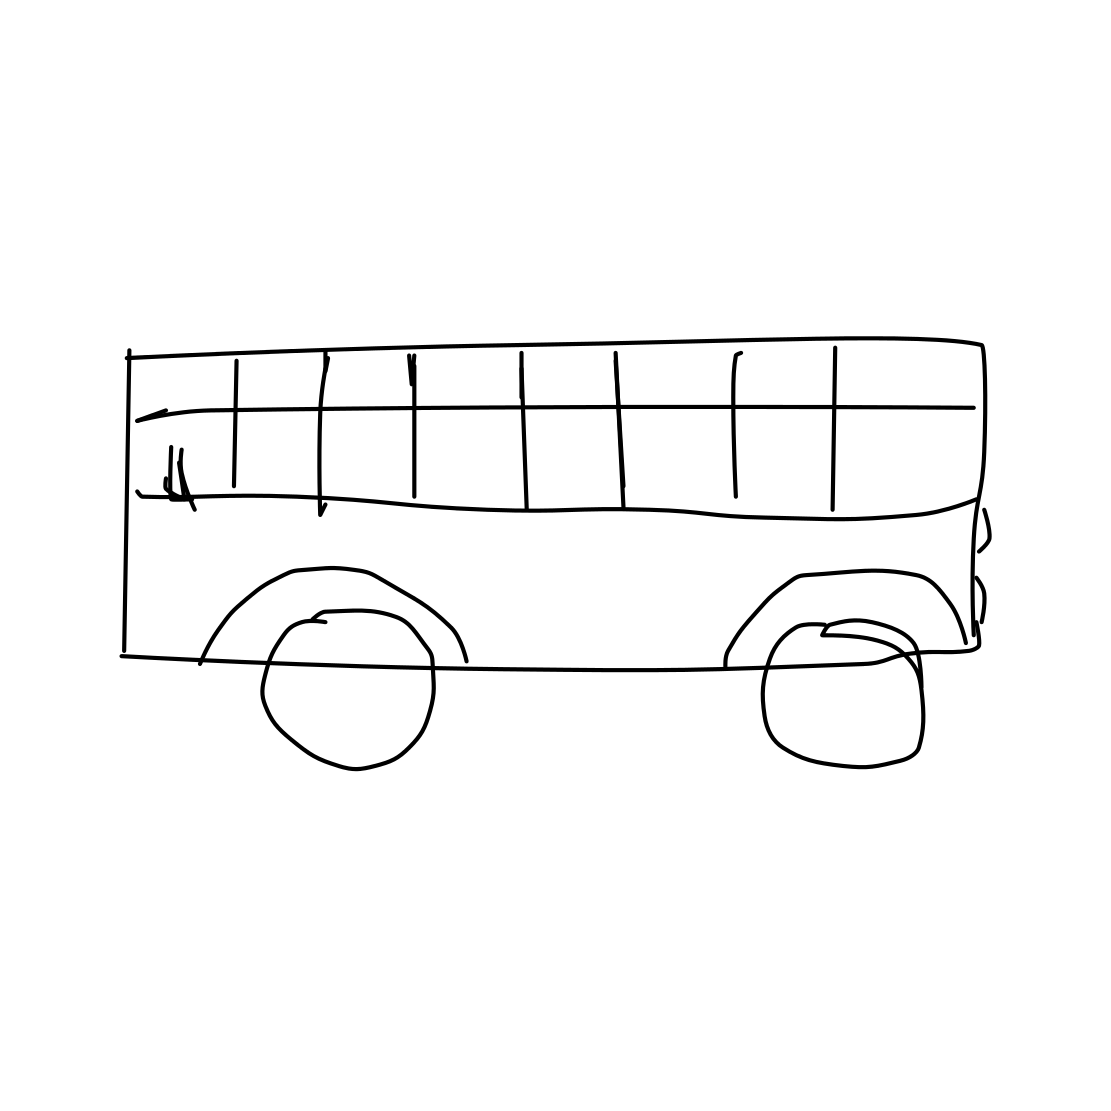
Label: bus